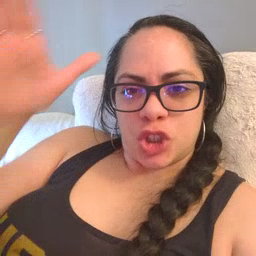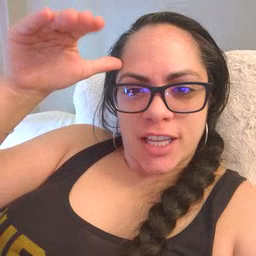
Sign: donkey